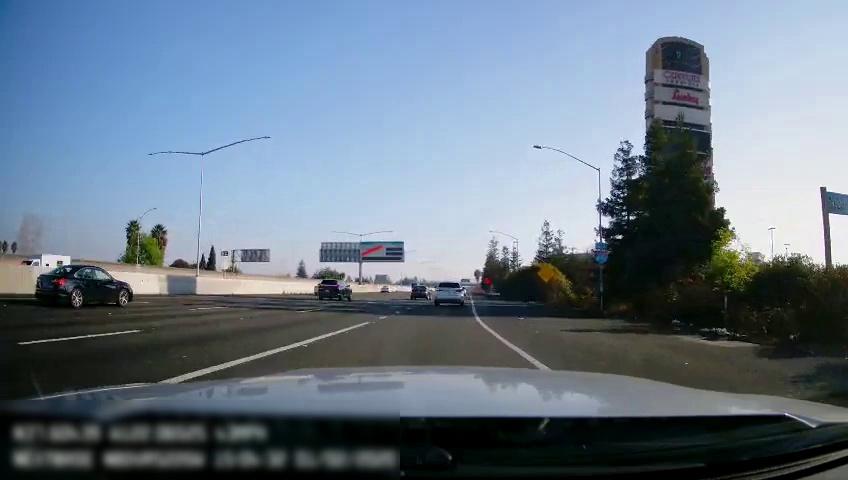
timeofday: Day
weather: Sunny
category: Drivable Space
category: Vehicles | SUV
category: Vehicles | SUV
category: Vehicles | Car
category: Vehicles | Car
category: Vehicles | Car
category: Vehicles | SUV
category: Vehicles | Car
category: Vehicles | Truck
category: Lanes | Current Lane
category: Lanes | Alternate Lane
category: Lanes | Alternate Lane
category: Lanes | Alternate Lane
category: Lanes | Alternate Lane
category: Traffic | Signs